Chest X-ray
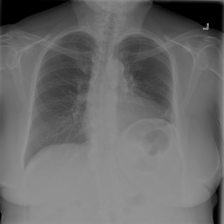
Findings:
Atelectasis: negative
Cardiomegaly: negative
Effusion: negative
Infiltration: negative
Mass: negative
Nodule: negative
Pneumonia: negative
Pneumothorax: negative
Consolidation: negative
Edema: negative
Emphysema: negative
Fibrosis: negative
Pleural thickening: negative
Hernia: negative